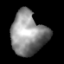
Tissue: lung
Cell type: Epithelial cells
Senescence score: 0.2417
Nuclear area (px): 1455
Mean DAPI intensity: 139.744